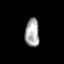
Tissue: prostate
Cell type: Myeloid cells
Senescence score: 0.3604
Nuclear area (px): 387
Mean DAPI intensity: 169.837